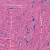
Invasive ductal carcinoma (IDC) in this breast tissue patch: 0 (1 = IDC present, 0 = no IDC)